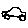
Label: car